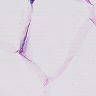
Metastatic tissue present: no